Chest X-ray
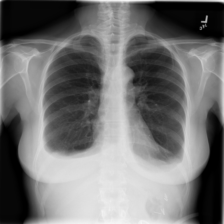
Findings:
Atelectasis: negative
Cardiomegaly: negative
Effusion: positive
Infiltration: negative
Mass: negative
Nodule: negative
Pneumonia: negative
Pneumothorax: negative
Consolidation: negative
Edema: negative
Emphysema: negative
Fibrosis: negative
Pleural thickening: negative
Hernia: negative